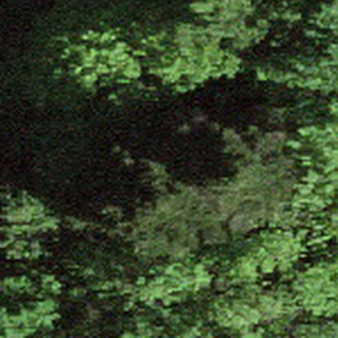
Label: other